Interaction volume radius: 5 \u00c5
Interaction volume height: 15 \u00c5
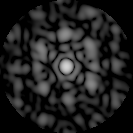
Disorder parameter: 0.6177